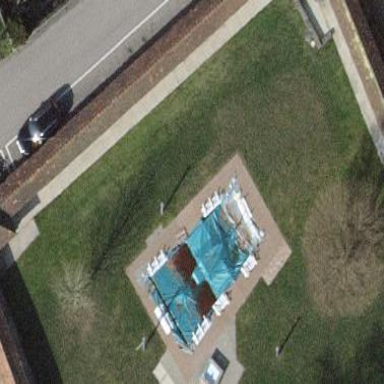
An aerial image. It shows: Swimming pool located in leisure land.